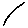
Label: line